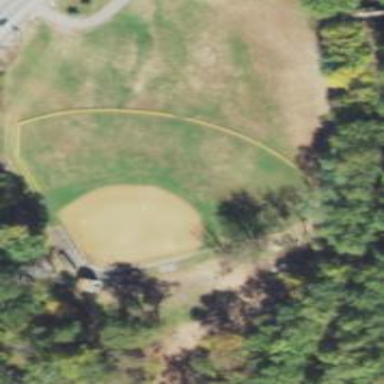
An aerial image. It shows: Baseball pitch for leisure land activities.